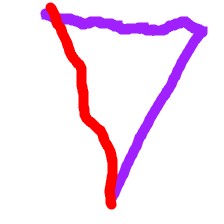
Shape: triangle